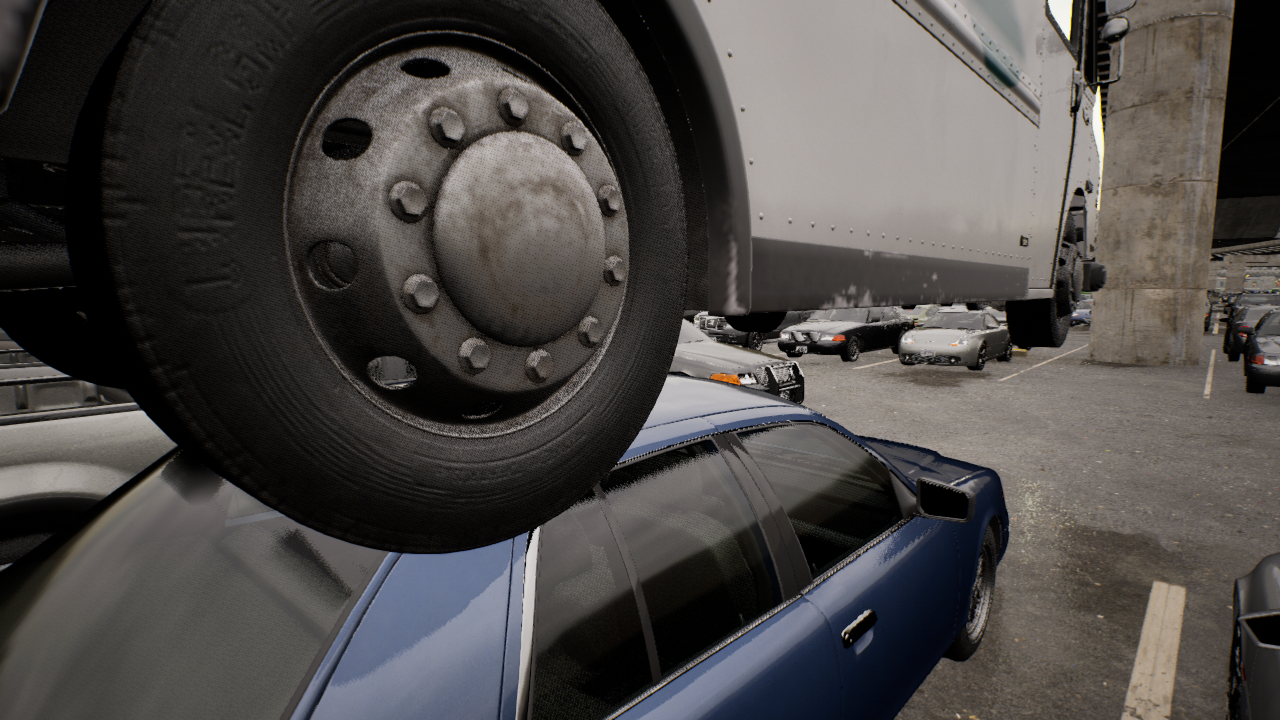
Venue: arterial
Lighting: golden hour
Vehicle rig: sedan